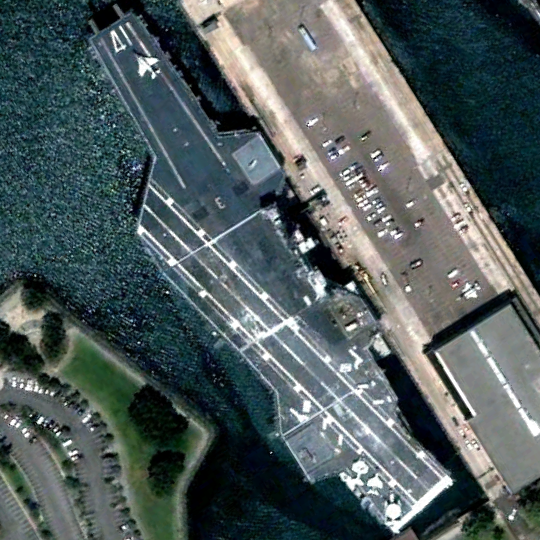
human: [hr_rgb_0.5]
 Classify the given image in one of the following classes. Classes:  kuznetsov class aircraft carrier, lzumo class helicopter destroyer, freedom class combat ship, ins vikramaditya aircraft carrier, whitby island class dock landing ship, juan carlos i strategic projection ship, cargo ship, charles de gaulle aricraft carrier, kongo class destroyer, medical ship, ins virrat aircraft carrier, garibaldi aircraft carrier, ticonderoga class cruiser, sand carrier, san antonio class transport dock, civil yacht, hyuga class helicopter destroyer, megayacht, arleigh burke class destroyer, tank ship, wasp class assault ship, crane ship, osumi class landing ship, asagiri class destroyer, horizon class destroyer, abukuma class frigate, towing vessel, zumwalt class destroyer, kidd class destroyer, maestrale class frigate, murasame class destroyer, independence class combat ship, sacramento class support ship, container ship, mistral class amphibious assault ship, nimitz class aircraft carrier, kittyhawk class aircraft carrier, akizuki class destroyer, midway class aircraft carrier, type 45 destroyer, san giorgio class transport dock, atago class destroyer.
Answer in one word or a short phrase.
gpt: Midway class aircraft carrier